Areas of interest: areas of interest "Scientific Research Institution"
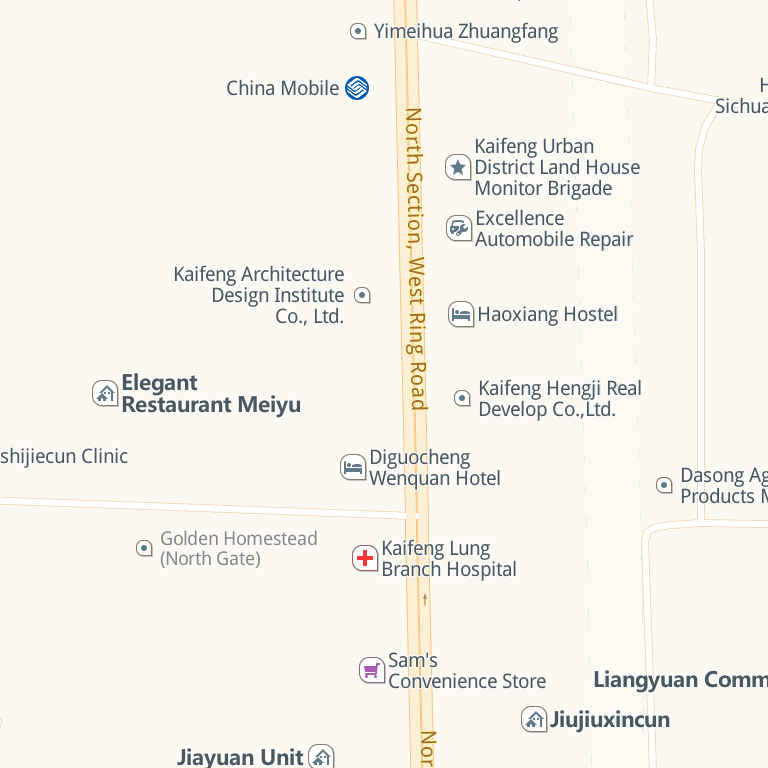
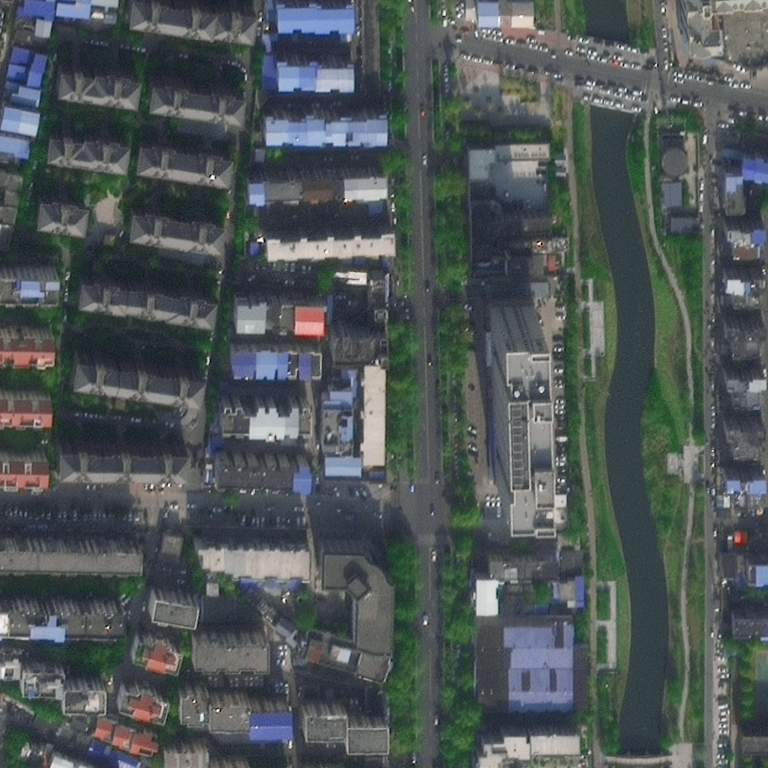